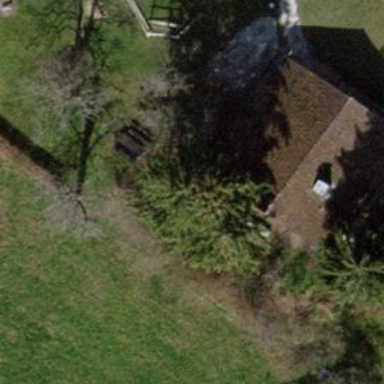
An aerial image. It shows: Bench.